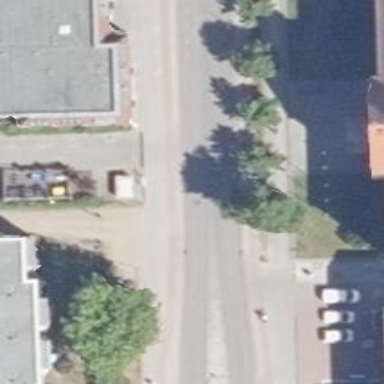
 with sidewalks on both sides and cycle track."